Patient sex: M
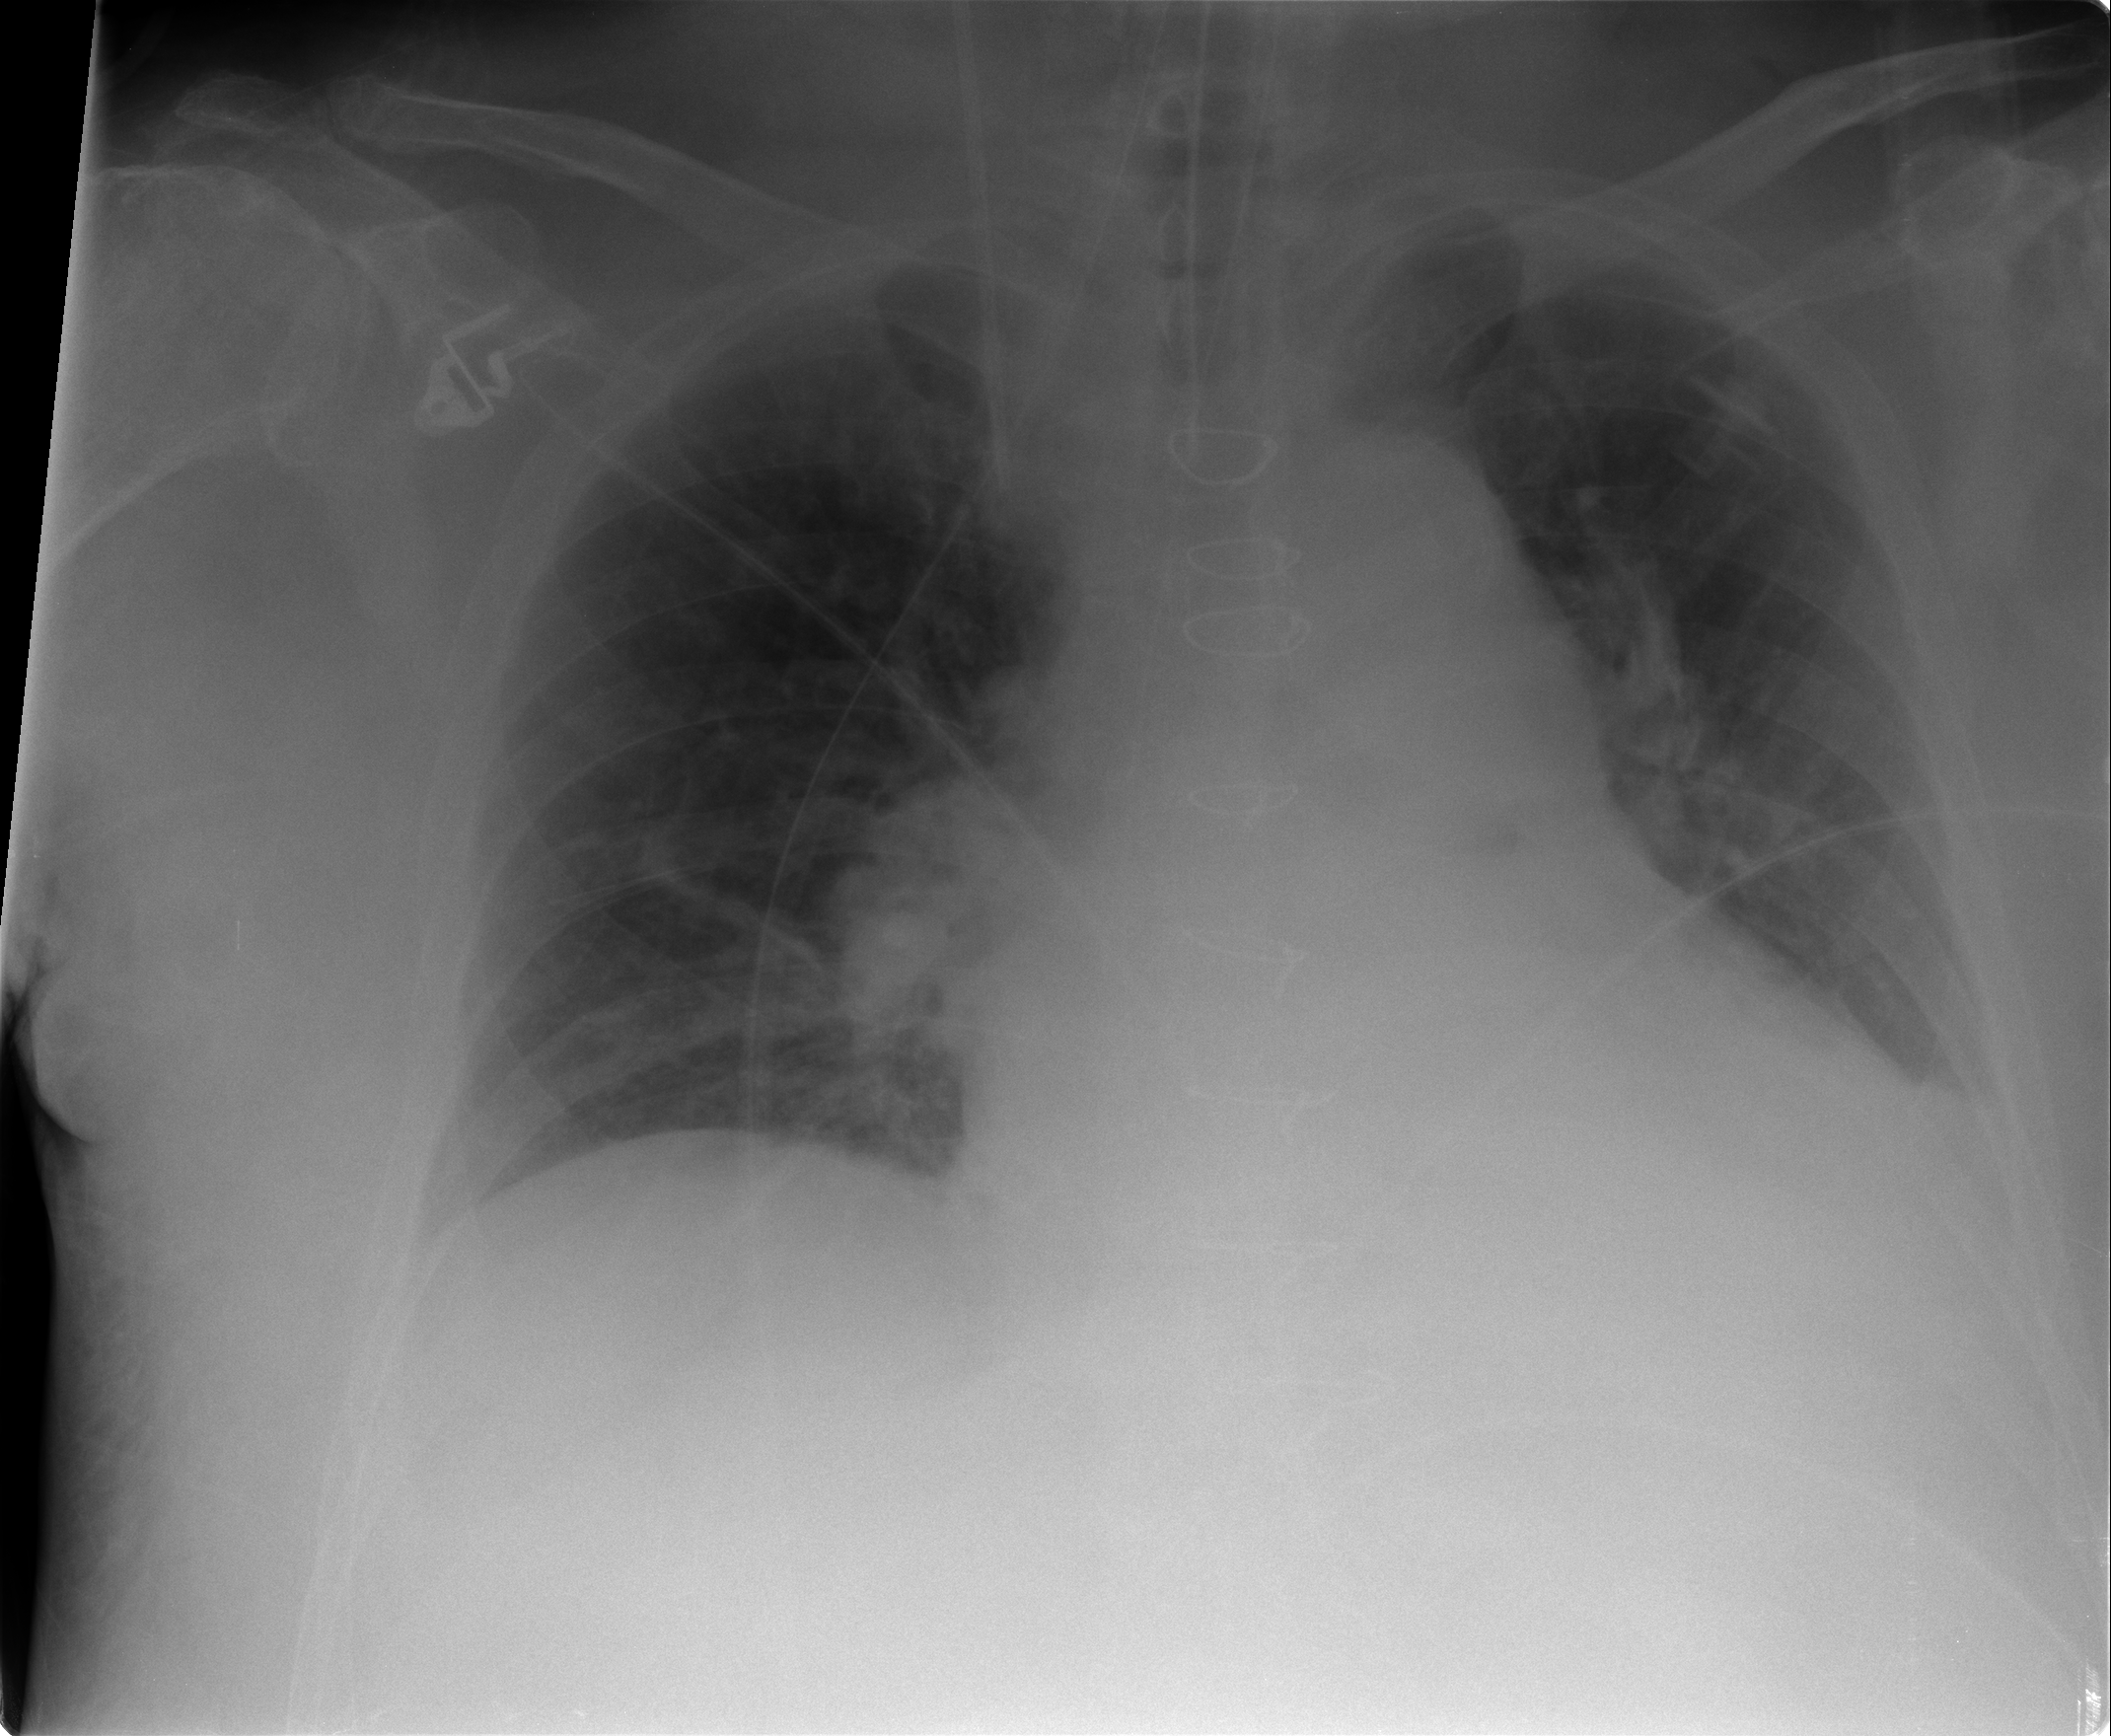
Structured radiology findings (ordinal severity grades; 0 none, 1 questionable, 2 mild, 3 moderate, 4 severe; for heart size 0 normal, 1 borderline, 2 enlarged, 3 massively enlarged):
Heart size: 2
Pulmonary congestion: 2
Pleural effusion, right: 0
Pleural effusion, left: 1
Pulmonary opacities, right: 0
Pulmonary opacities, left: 0
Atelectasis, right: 2
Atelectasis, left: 2